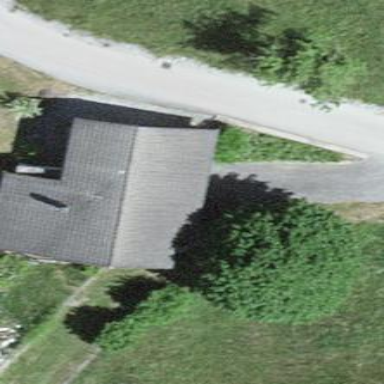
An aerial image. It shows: Simple and straightforward house.